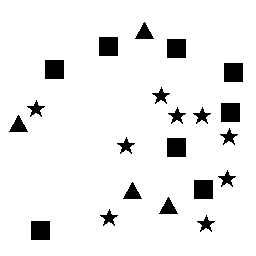
Squares: 8
Triangles: 4
Stars: 9
Total shapes: 21